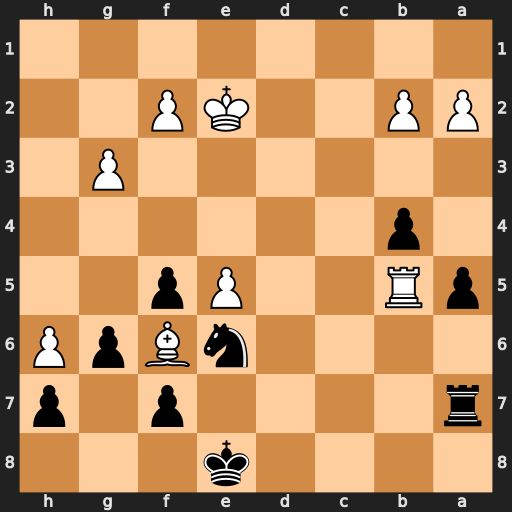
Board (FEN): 4k3/r4p1p/4nBpP/pR2Pp2/1p6/6P1/PP2KP2/8
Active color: b
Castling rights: -
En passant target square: -
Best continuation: Nd4+ Kd3 Nxb5